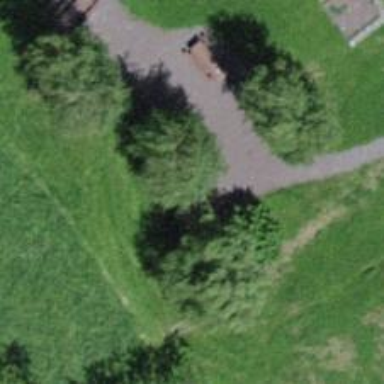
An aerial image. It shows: Picnic table located in leisure land area.